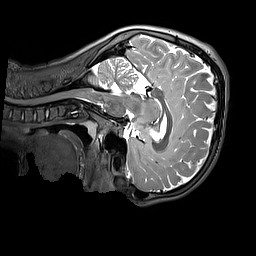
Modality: T2w
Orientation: sagittal
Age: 12
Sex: male
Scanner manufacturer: siemens
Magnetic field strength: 3 T
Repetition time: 3.2 s
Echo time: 0.408 s